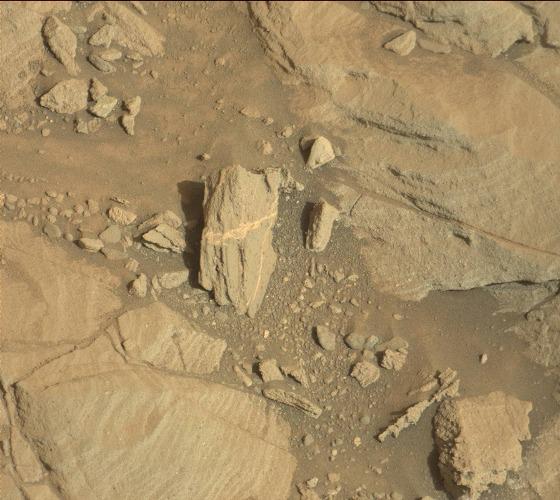
Terrain classes present: Bedrock, Gravel / Sand / Soil, Rock, Shadow